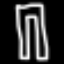
Label: pants